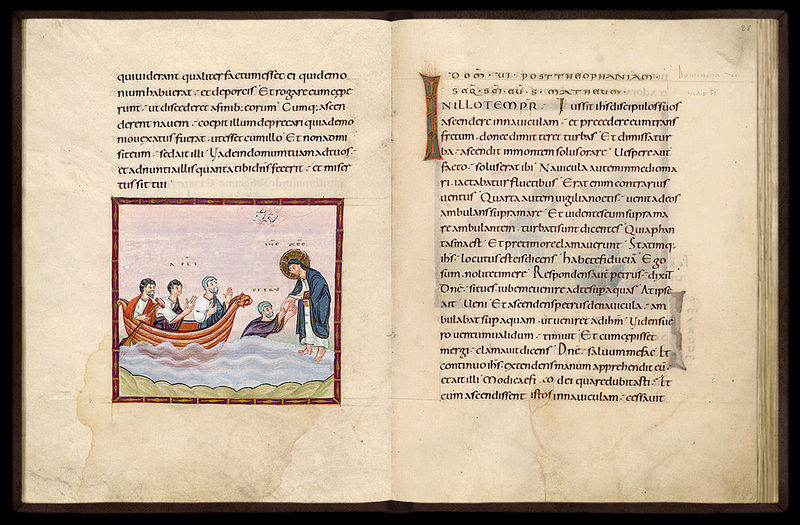
Titel: Egbert- Codex (Codex Egberti)
Institution: Trier, Stadtbibliothek/Stadtarchiv
Schlagwörter: blau, hand, mann, meer, wasser, see, ufer, männer, zeichnung, rot, bibel, johannes, bild, gehen, boot, paddel, ruder, schiff, schrift, wellen, papier, fischer, laufen, foto, buch, seite, text, initiale, pergament, seiten, christus, jesus, mittelalter, taufe, miniatur, petrus, handschrift, retten, weihnachten, latein, lateinisch, markus, apostel, buchmalerei, evangelium, minuskel, wasserschaden, 21, karolingische minuskel, babelsberger apokalypse